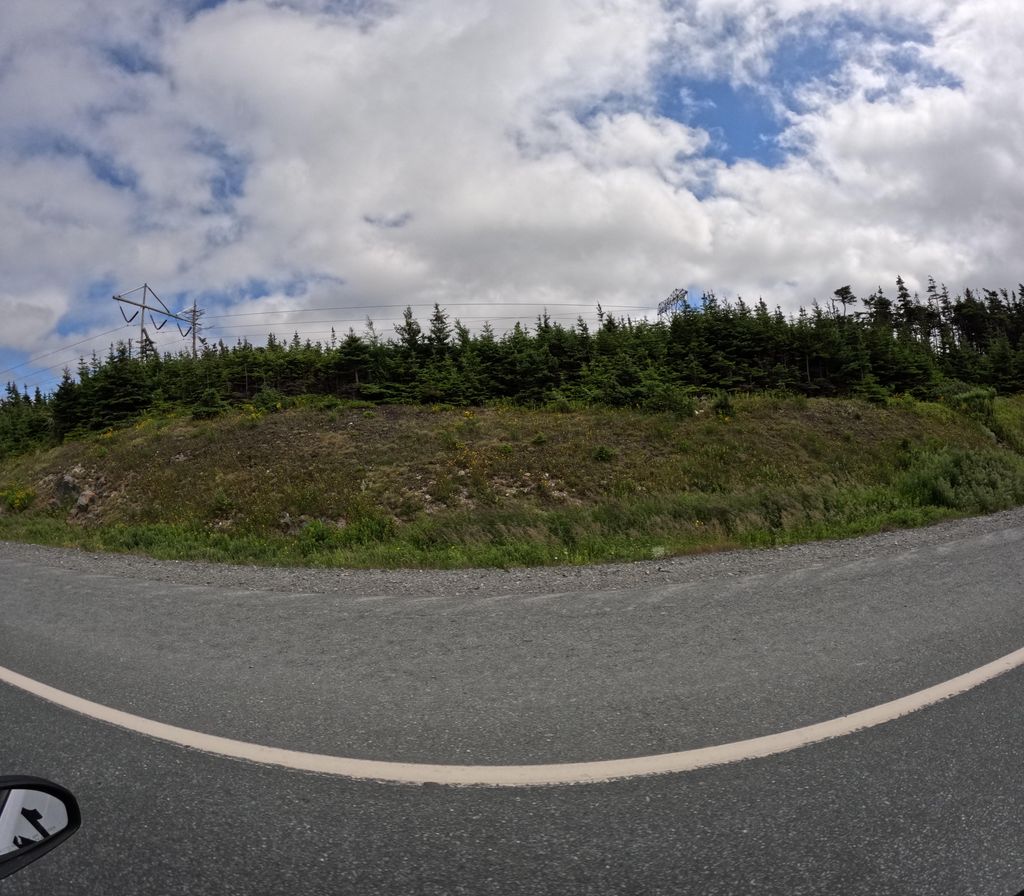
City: st_johns